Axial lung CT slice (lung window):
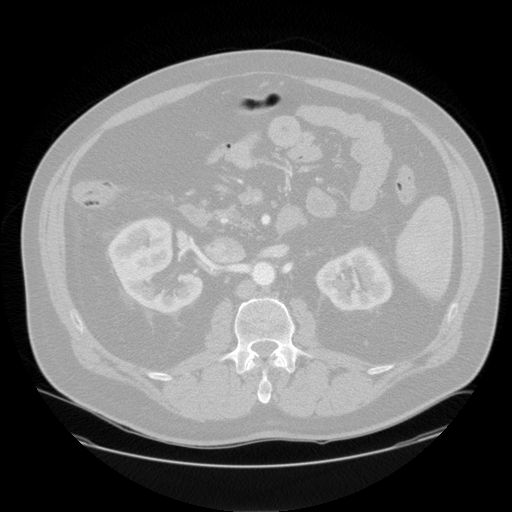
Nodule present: no